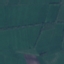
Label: Pasture